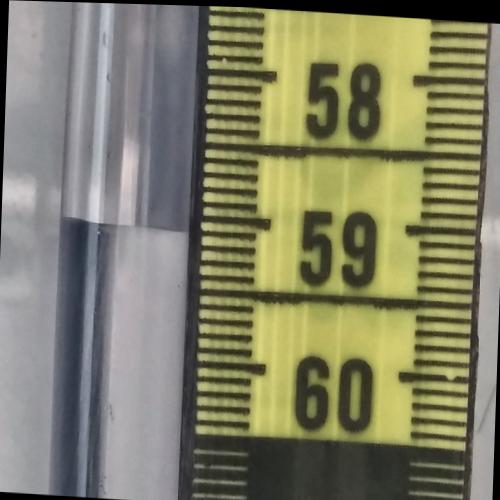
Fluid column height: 59.1 cm